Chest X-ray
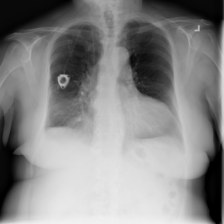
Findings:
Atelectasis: negative
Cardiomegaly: negative
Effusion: negative
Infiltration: negative
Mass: negative
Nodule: negative
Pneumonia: negative
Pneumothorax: negative
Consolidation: negative
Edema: negative
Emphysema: negative
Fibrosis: negative
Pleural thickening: negative
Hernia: negative